Interaction volume radius: 5 \u00c5
Interaction volume height: 35 \u00c5
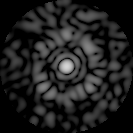
Disorder parameter: 0.7339